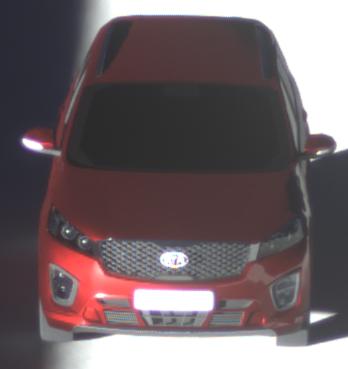
Make: KIA
Model: Sorento 2.2 CRDi
Detailed model: Sorento (UM)
Model produced from: 2015/03
Model produced until: 2017/10
Doors: 5
Color: red
Road condition: dry road
Daytime: sunrise or sunset
Contrast: high contrast